Question: It looks like a pie in 'charts.js' is drawn by taking a vertical radius on the top half of the circle, and then moving clockwise from there. This works great most of the time, but for a pie with only 2 categories, it would be nice if it could be rotated so that the slice is centered, like this:

The rotation is calculated by taking the percentage of 360 and dividing by 2. '(.14*360)/2 = 25.2' degrees left, so if I could just apply
'''
transform: rotate(-25.2deg);
'''
to the circle I would be good.
Since 'charts.js' puts this on a canvas (as opposed to '<svg>') I don't know how to apply any transformations to this. Not sure if relevant, but here is my code for the chart:
'''
<canvas id=canvas style='width:300px;height:300px;'></canvas>
'''
'''
openRate = [
{
value: 488,
color: "#FF9030",
highlight: "rgba(255, 144, 48, 0.44)",
},
{
value: 3475,
color: "#008DB7",
highlight: "rgba(0, 141, 183, 0.82)"
}
];
var ctx=document.getElementById('canvas').getContext("2d");
var chart=new Chart(ctx).Pie(openRate);
'''
And a fiddle:
<URL>
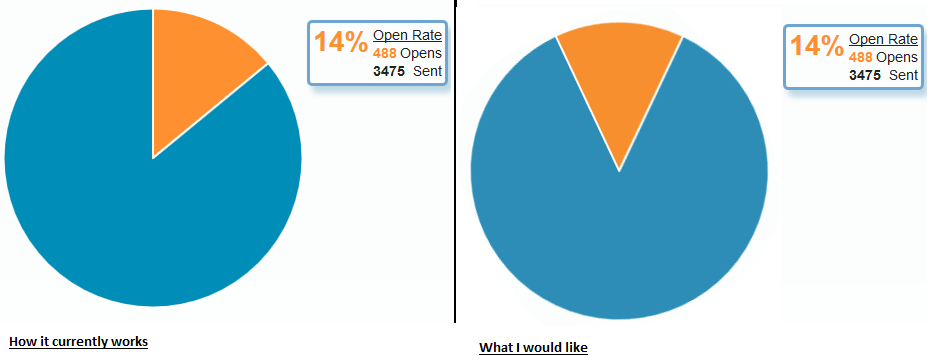
Answer: You Can use the
> Rotation Options in <URL>
I'm using "Version: 2.1.6"
'''
var options = {
rotation: (-0.5 * Math.PI) - (25/180 * Math.PI)
}
var Chart = new Chart(ctx,{
type: 'pie',
data: data,
options: options
});
'''
Updated <URL>